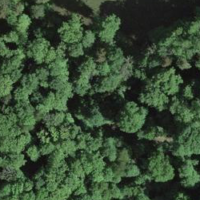
EUNIS habitat code: 41
Species observed at this site:
Petasites albus